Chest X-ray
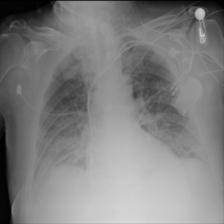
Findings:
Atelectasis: negative
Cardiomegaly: negative
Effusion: positive
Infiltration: positive
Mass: negative
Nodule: negative
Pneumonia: negative
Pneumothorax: negative
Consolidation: negative
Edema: negative
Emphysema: negative
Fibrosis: negative
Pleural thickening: negative
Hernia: negative